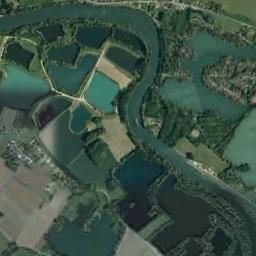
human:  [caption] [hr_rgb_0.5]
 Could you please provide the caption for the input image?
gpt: The river goes through farmland and trees .

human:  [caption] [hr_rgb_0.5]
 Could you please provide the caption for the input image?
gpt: A curved turquoise river with many lakes on both sides .

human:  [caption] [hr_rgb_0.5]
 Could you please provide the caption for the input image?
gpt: The dark green river with a winding bank is flanked by some lakes of different sizes .

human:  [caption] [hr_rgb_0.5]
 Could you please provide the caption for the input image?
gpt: There are many trees on either side of the river .

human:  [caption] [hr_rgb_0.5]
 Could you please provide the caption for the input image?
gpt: There are some lakes and farmlands near the river .